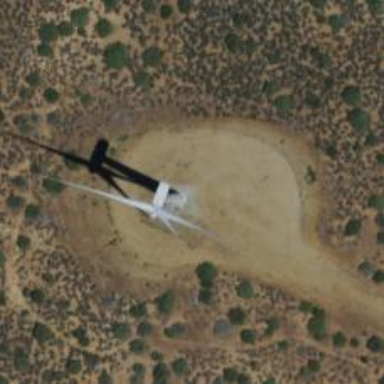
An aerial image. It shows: Wind generator with horizontal axis. The generator is wind turbine.